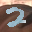
Label: 2